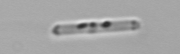
Label: Cerataulina_pelagica